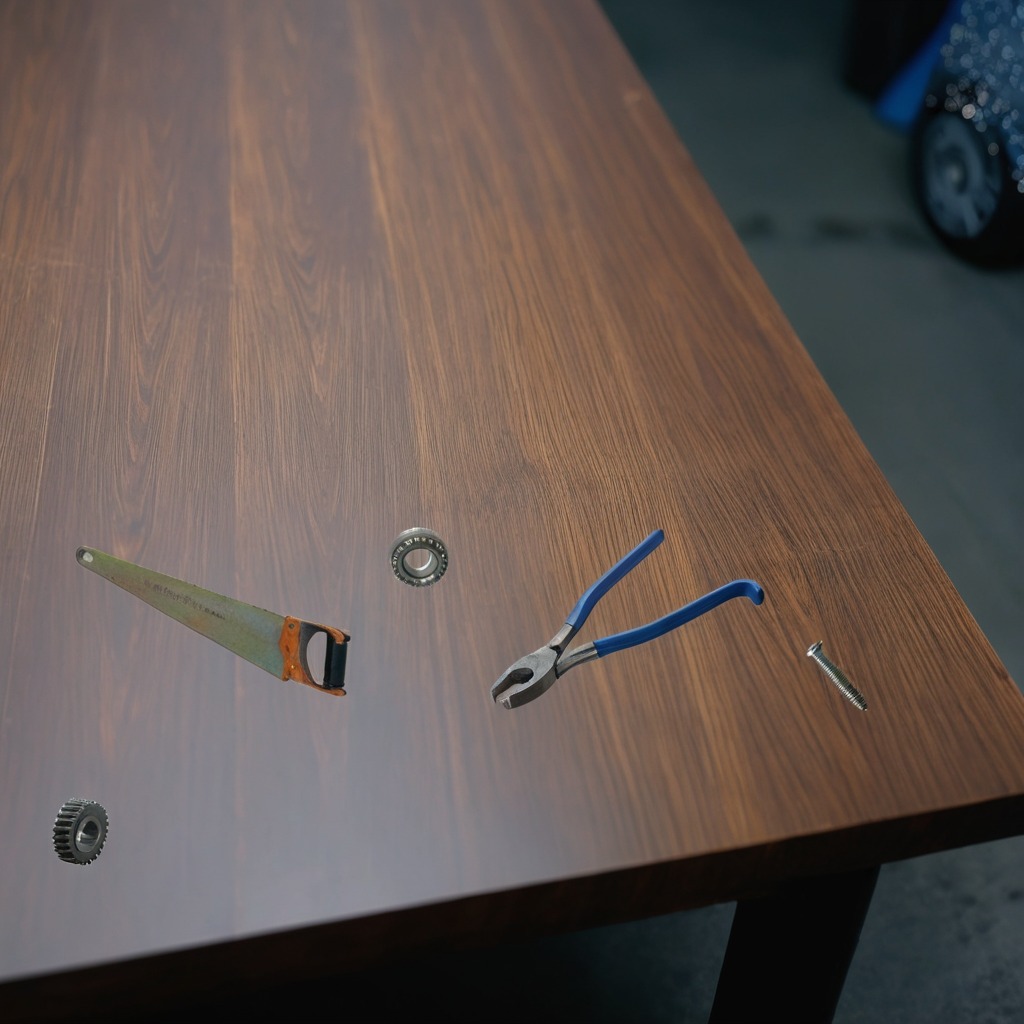
A metal ball bearing, a steel gear with teeth, a metal machine screw, pliers, and a handheld metal saw are lying on a table in a small garage.